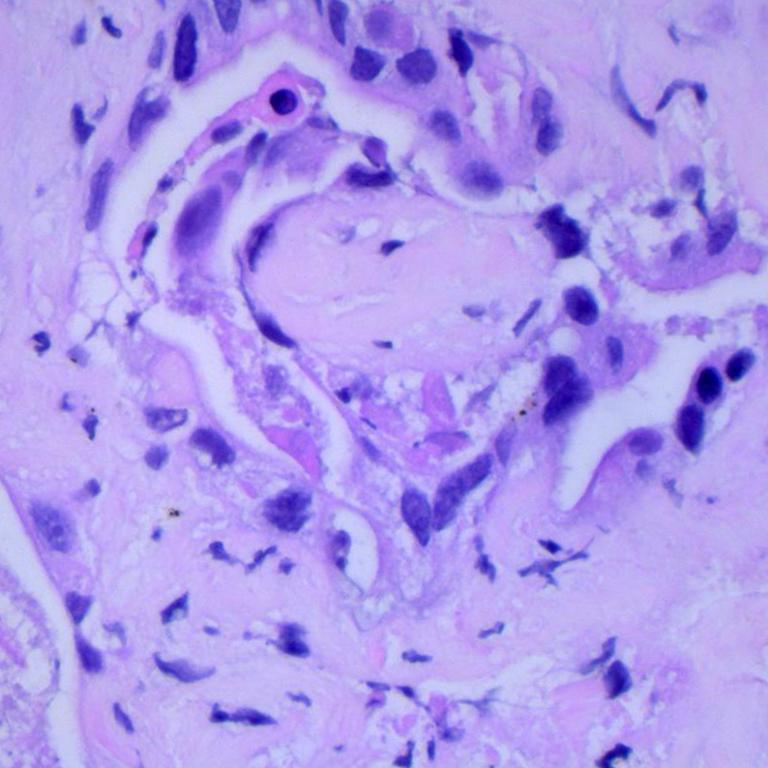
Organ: lung
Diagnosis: adenocarcinomas